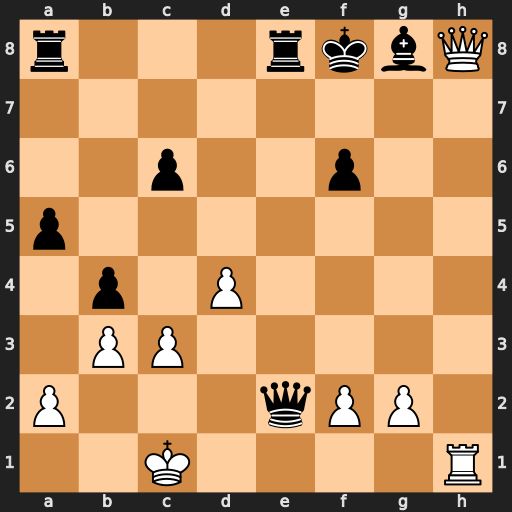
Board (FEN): r3rkbQ/8/2p2p2/p7/1p1P4/1PP5/P3qPP1/2K4R
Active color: w
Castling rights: -
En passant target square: -
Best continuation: Qxf6+ Bf7 Rh8#